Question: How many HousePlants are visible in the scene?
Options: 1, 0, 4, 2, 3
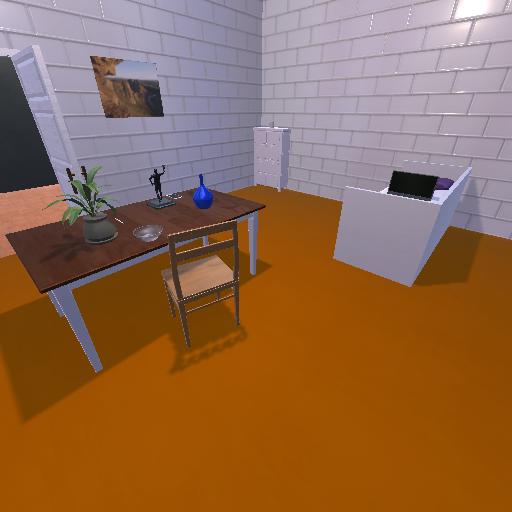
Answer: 1